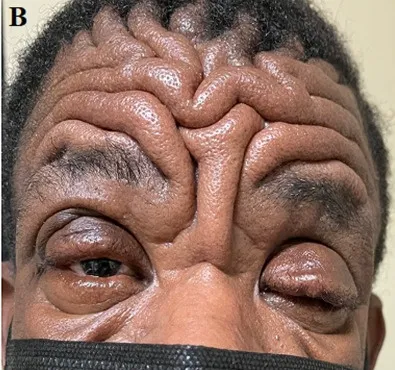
2 weeks post right ptosis repair showing improvement of the right upper lid, allowing him to see through his visual axis.
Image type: medical_photograph (other_medical_photograph)